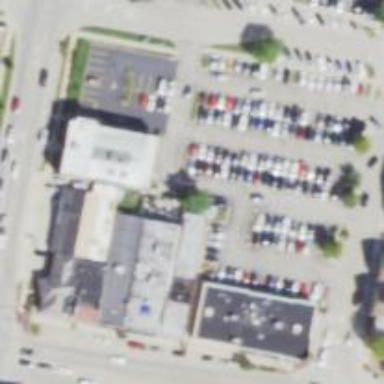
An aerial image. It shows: Retail area.